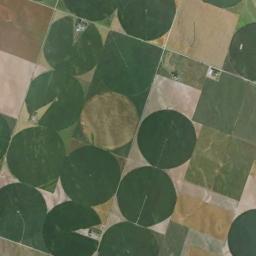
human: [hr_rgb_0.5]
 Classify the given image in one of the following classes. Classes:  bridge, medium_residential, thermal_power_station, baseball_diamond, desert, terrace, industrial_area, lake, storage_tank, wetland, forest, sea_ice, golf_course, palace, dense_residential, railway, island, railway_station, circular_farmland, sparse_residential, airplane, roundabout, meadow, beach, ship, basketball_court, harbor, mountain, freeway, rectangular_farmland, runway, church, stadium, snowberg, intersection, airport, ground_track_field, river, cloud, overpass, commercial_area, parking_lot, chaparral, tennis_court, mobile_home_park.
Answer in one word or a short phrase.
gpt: circular_farmland